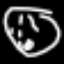
Label: clock